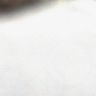
Metastatic tissue present: no